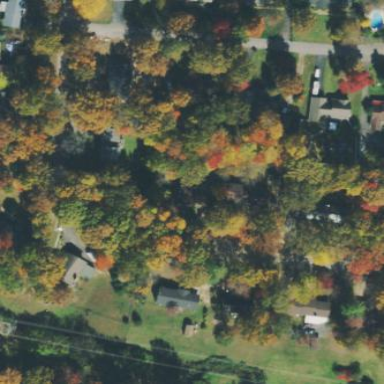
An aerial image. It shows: Residential area composed of single-family homes.